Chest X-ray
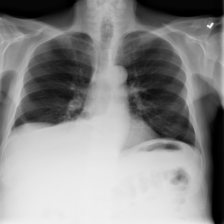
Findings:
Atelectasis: positive
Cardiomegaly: negative
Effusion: positive
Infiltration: negative
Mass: negative
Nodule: negative
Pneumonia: negative
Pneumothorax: negative
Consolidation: negative
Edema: negative
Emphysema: negative
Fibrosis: negative
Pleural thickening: negative
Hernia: negative